Question: I tried to find out the correct way to do this via googling but I am not finding anything helpful.
I am wanting to insert a row before id 60 and 'id' is an auto incrementing value. In the end I want to have all the values of 'id' to be bumped up by 1 so there isn't a collision on the primary key of 'id'.

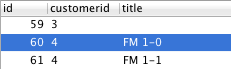
Answer: Try this::
Step1:
'''
update table set id=id+1 where id>=60
'''
Step2:
'''
Insert into table(id, column1....) values (60,....)
'''